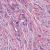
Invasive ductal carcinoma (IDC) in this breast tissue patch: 1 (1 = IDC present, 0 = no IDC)